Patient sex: M
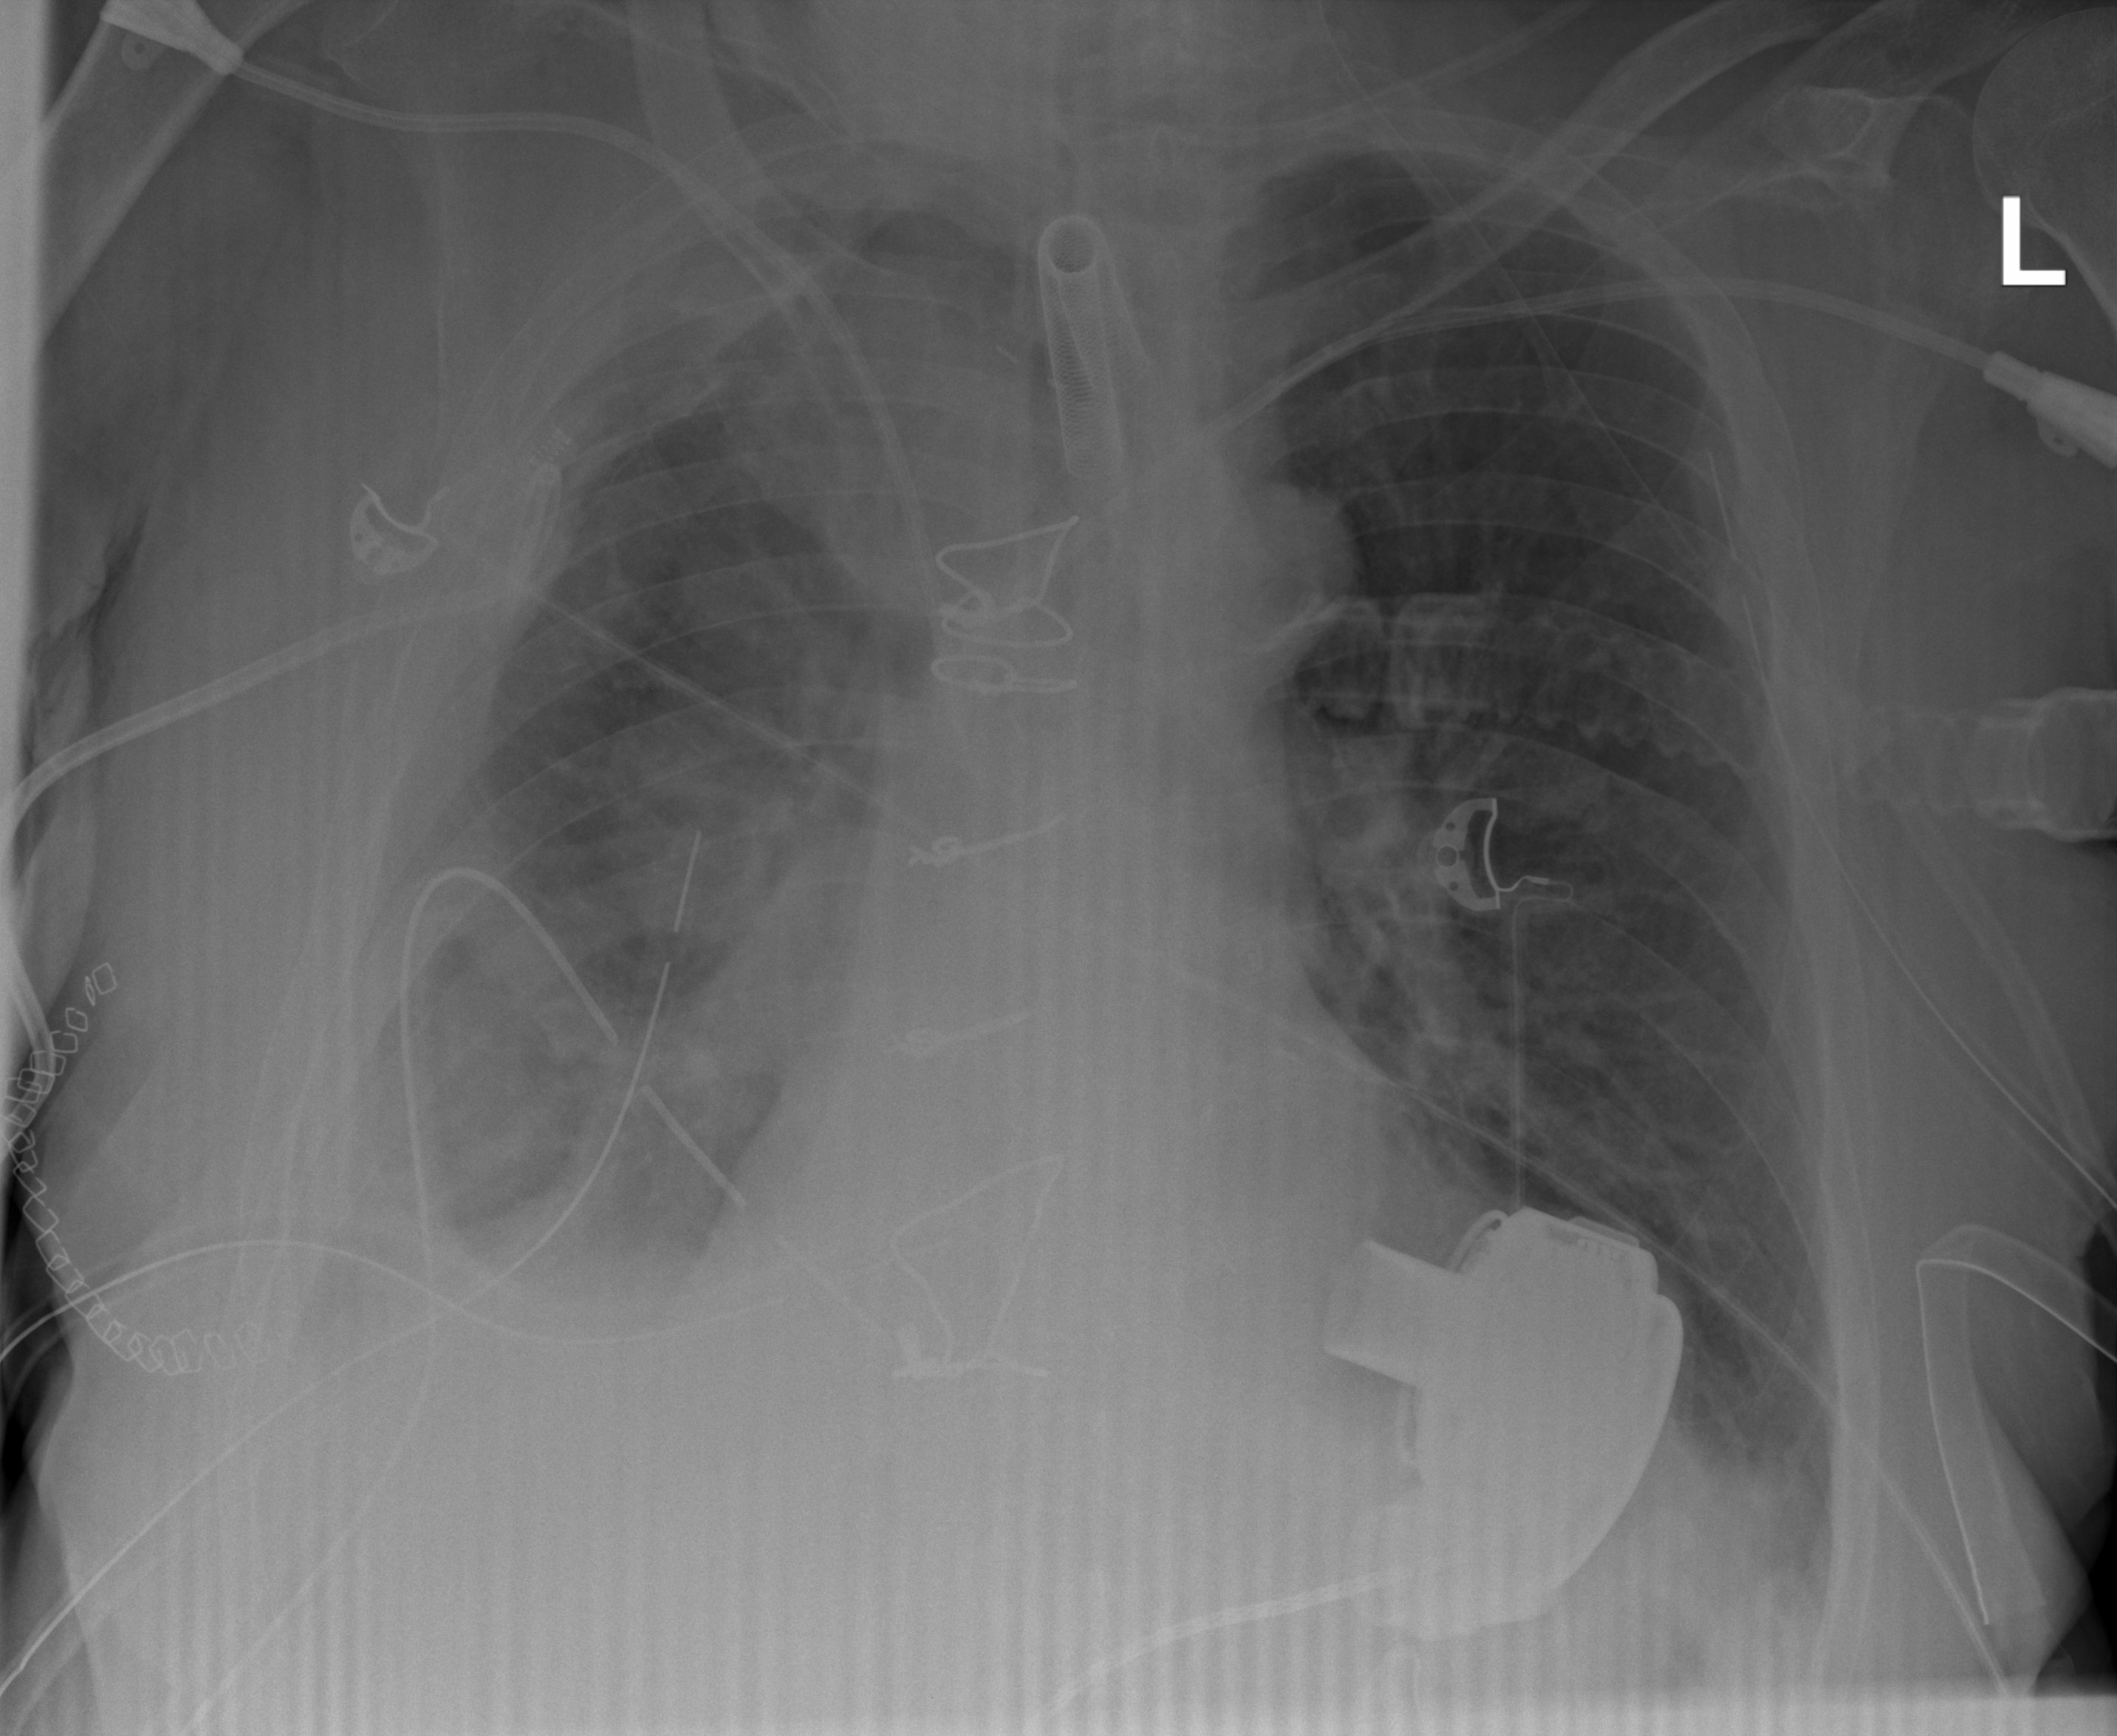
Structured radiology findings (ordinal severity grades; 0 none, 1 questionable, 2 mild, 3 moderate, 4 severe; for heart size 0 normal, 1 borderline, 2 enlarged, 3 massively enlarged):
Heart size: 0
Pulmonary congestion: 1
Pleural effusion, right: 3
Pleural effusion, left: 2
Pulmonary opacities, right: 2
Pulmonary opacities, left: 0
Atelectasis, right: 3
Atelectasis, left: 2